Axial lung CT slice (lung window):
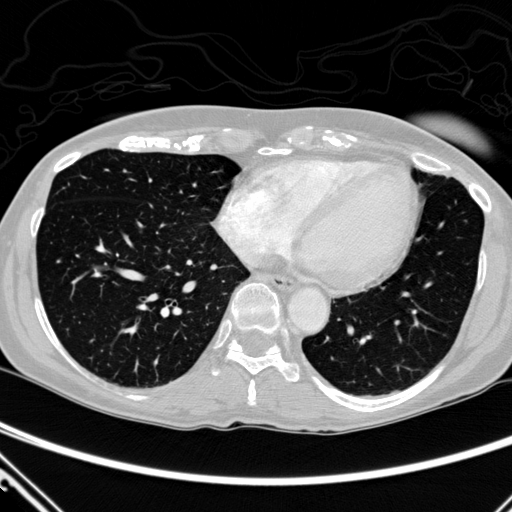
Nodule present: no